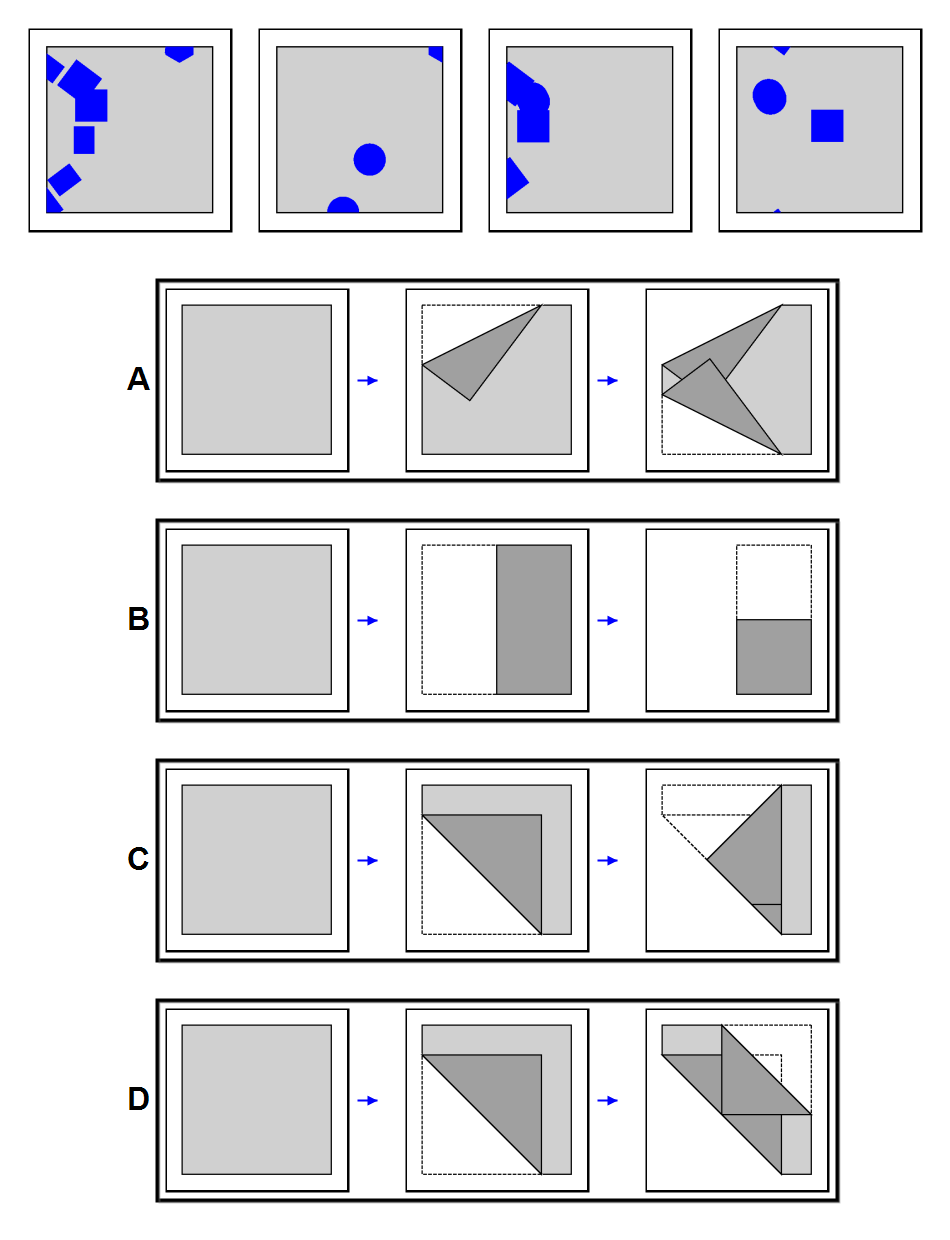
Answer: A